You are looking at a signal-to-image encoding: consecutive vibration samples arranged as the rows of a grayscale square. What is the most likely bearing condition (normal, inner_race, outer_race, ball)?
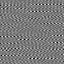
Answer: outer_race